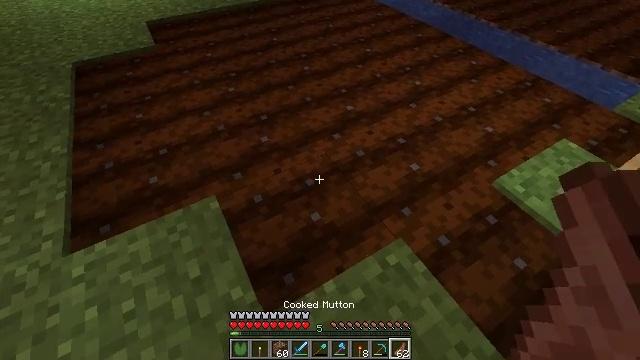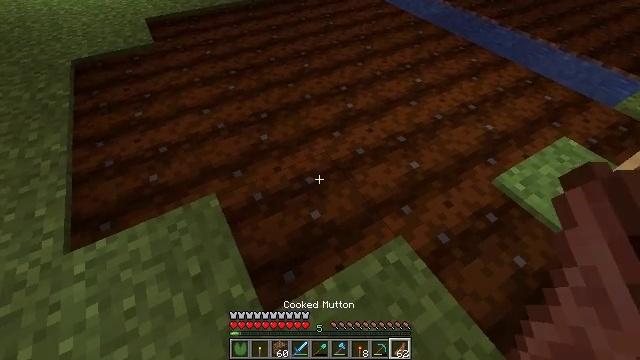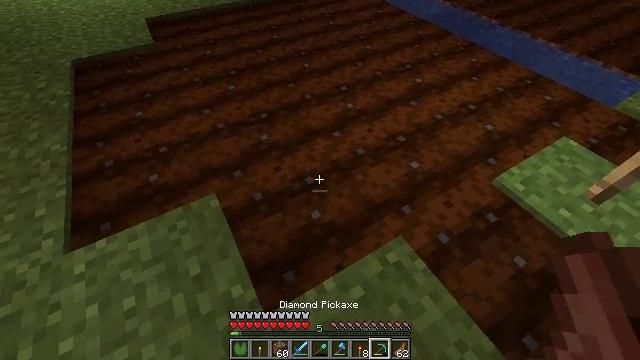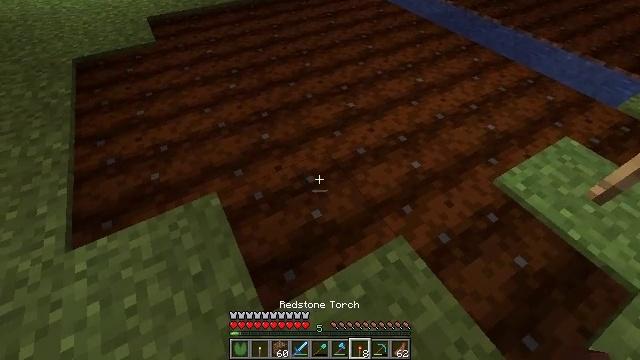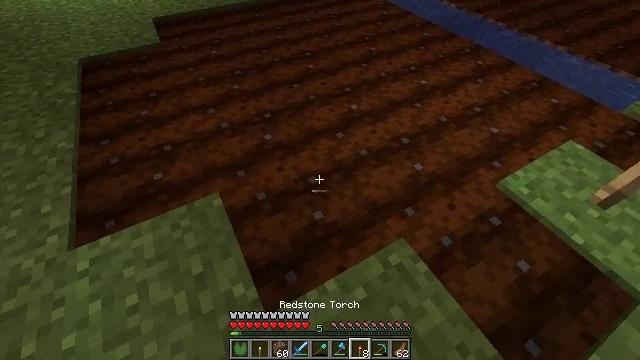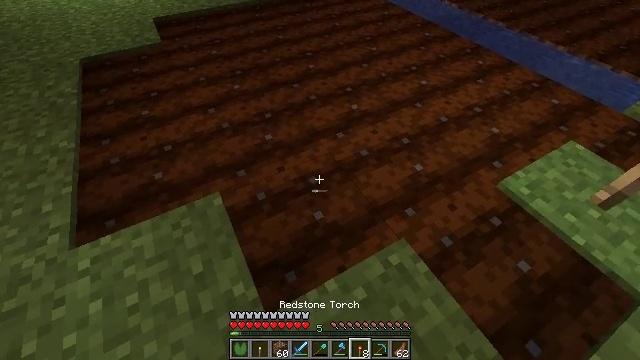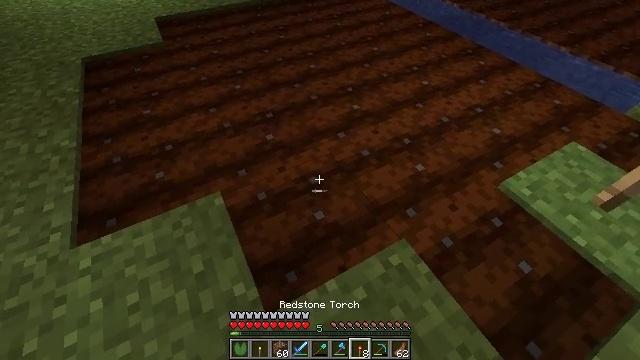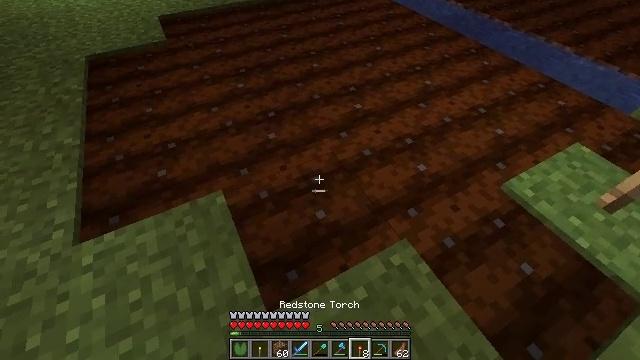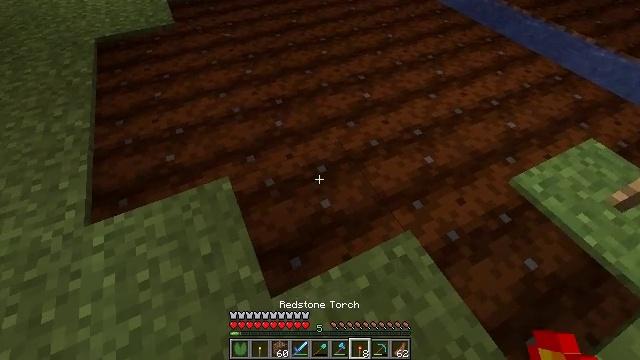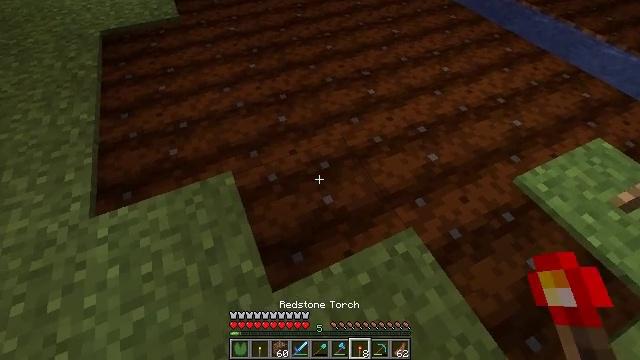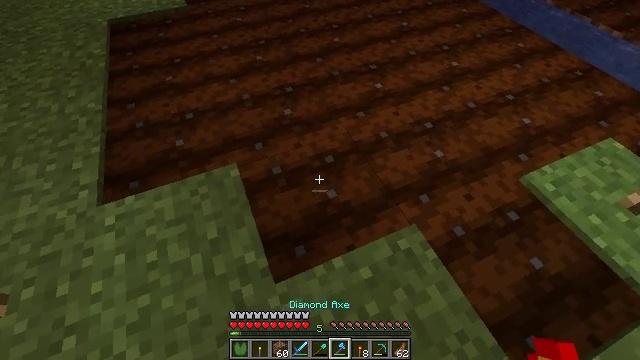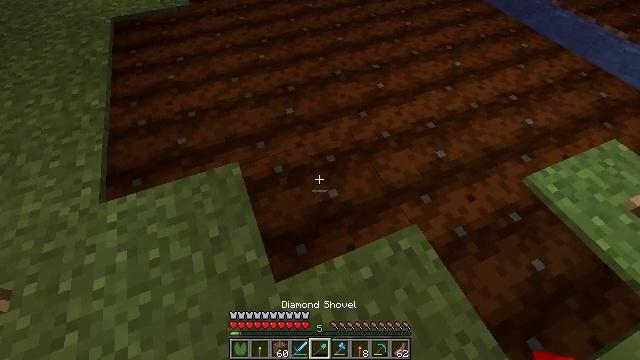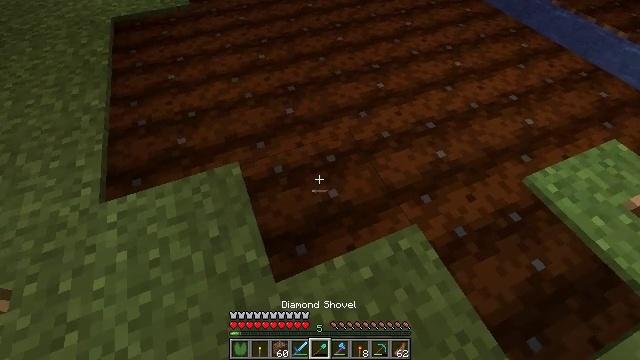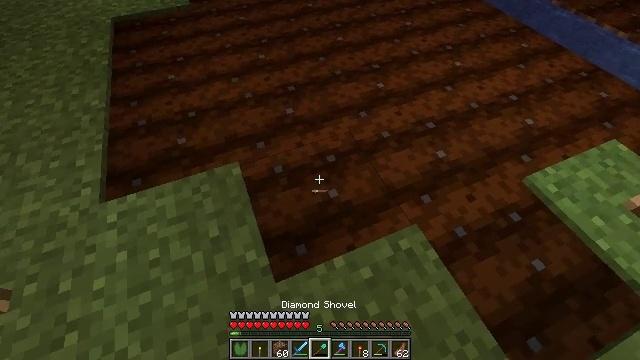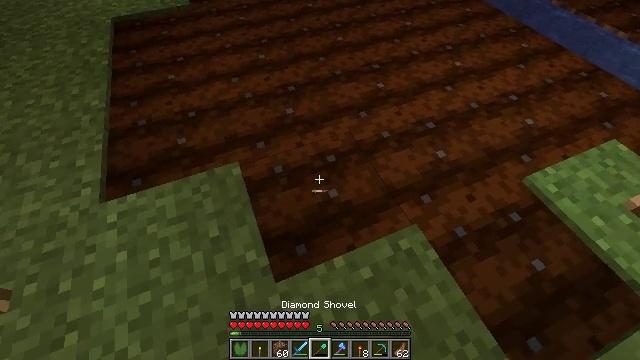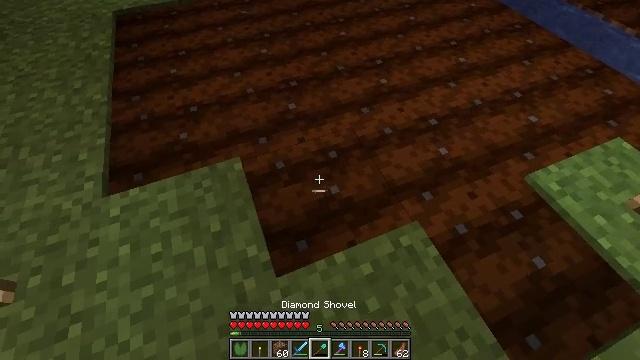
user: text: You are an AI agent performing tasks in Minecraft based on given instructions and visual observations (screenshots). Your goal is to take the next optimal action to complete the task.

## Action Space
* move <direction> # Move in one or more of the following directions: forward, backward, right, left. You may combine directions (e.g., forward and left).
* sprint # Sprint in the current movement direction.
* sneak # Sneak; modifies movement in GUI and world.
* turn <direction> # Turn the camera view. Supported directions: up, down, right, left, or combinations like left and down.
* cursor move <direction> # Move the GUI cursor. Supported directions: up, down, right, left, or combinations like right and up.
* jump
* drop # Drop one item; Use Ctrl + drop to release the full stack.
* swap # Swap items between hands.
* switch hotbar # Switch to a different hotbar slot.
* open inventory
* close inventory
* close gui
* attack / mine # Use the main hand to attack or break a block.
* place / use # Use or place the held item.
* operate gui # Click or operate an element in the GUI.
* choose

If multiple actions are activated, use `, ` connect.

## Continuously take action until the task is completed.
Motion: motion action
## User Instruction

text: Dig up the farmland.
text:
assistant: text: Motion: no_op
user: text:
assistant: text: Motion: no_op
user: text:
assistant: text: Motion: no_op
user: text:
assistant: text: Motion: no_op
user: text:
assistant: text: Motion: no_op
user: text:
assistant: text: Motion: no_op
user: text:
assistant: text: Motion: no_op
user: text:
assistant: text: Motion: turn left and down
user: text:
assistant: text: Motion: turn left
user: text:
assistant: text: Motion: turn left and down
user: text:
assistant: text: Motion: no_op
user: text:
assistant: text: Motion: no_op
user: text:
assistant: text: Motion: no_op
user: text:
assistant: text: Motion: no_op
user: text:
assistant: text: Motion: no_op
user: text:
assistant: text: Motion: turn down
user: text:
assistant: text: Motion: turn down
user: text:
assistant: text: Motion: turn down
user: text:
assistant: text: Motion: no_op
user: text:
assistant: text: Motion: no_op
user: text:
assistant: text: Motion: turn left
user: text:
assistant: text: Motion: no_op
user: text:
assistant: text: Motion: no_op
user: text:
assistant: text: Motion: no_op
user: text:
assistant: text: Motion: no_op
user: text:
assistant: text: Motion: attack / mine
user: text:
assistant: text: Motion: attack / mine
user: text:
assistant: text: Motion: turn left, attack / mine
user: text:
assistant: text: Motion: turn left and up, attack / mine
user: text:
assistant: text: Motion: turn left and up, attack / mine